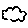
Label: cloud